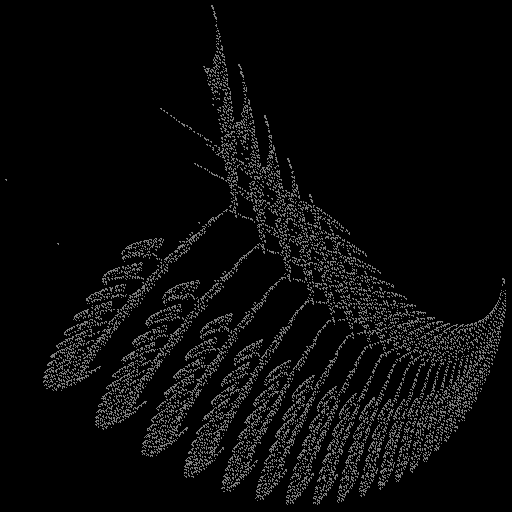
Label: newyorkfern